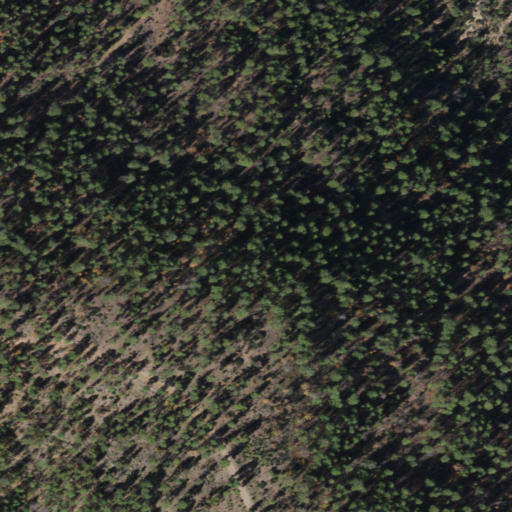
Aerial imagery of ridge(s) in Arizona named Faught Ridge containing only evergreen forest